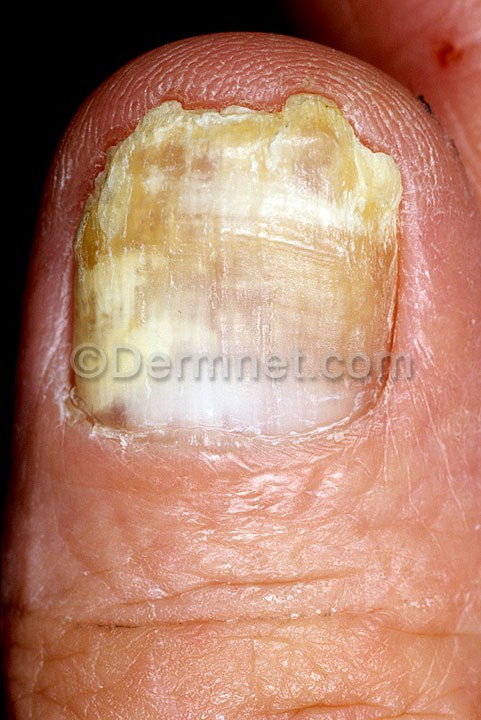
Disease: Nail Fungus and other Nail Disease